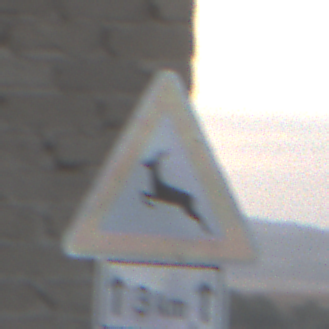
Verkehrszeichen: WildwechselRechts
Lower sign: LaengeEinerStrecke2
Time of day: SunriseSunset
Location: Outdoor (Nature)
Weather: PartlyCloudy
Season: NotSpecified
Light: Natural